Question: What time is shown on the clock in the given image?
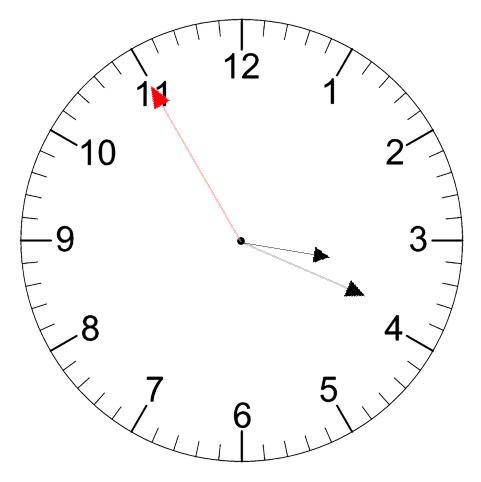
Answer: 03:18:55